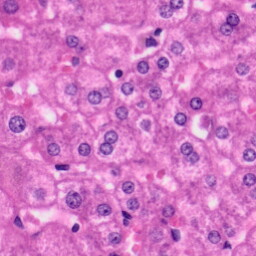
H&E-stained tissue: Liver